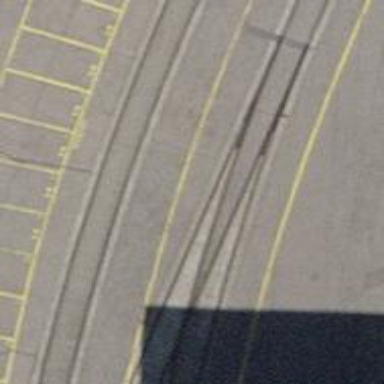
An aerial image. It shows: Railway switch.